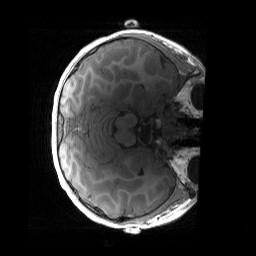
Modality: T1w
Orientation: axial
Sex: male
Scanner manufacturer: siemens
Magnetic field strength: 3 T
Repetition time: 1.9 s
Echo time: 0.00243 s